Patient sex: M
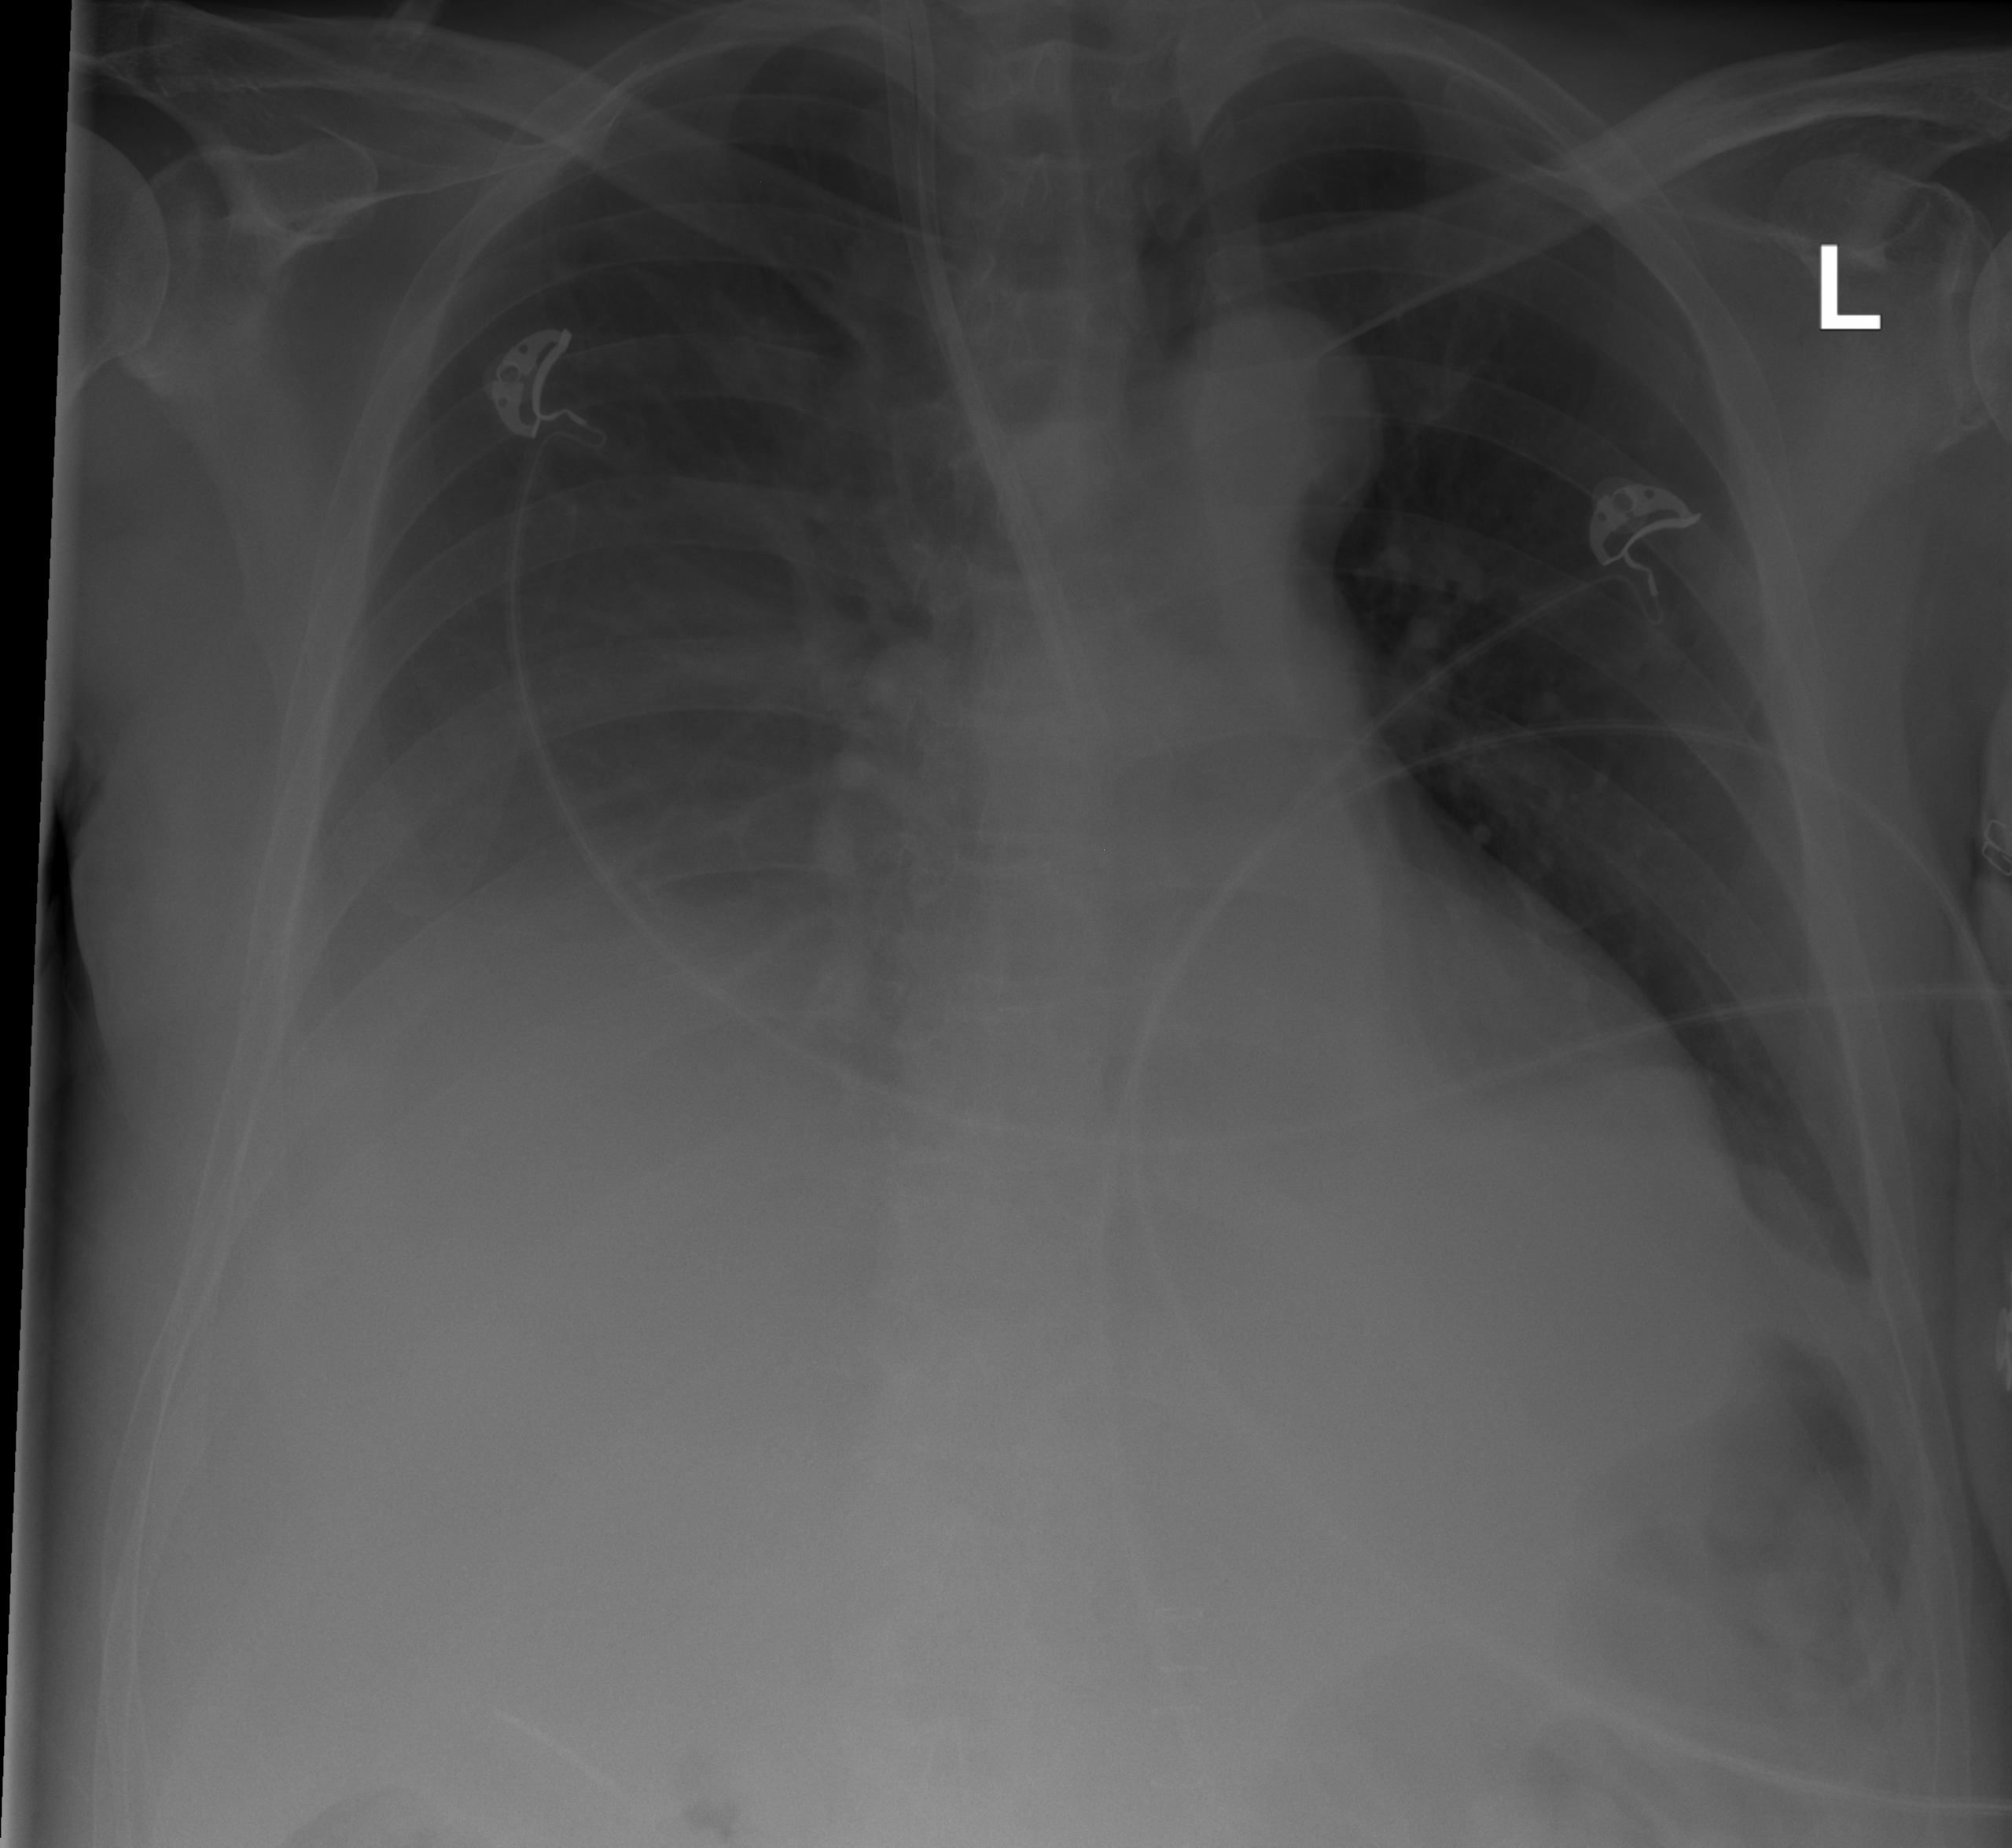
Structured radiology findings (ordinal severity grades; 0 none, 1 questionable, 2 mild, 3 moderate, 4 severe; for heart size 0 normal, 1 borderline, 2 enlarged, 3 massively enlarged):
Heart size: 0
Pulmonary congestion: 0
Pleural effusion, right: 2
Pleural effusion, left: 1
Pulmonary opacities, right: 0
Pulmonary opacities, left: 0
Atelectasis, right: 2
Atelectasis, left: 2